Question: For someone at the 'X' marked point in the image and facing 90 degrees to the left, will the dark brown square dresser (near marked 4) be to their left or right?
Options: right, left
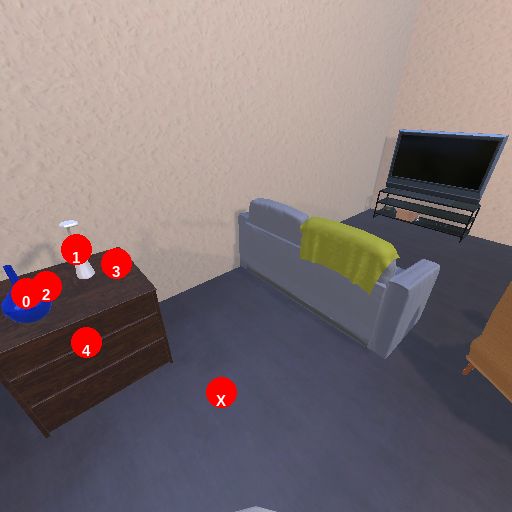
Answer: right